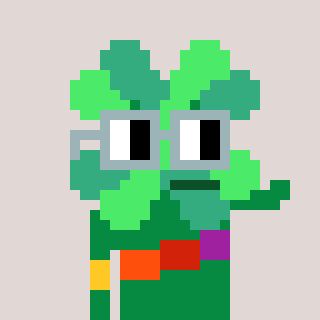
a pixel art character with square dark gray glasses, a clover-shaped head and a green-colored body on a warm background